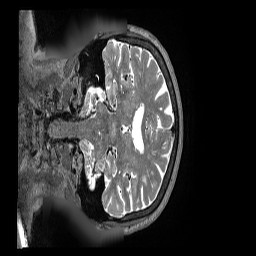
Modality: T2w
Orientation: coronal
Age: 100
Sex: female